Current action and preconditions to check: trajectory_clear

Your task: For each precondition in the list above, predict whether it will hold at this action.

Consider the current scene as observed from the mobile robot's camera, and analyze the predicted future states of all dynamic agents (e.g., people, animals, vehicles, or any moving entities) within the NEXT SECOND.

IMPORTANT: Only answer "very likely" if you are absolutely certain—based on strong, clear evidence—that a dynamic agent will violate the precondition in the predicted future state. Do NOT answer "very likely" for unlikely, ambiguous, or low-probability risks.

Ask yourself for each precondition: Is there a high probability, with clear and convincing evidence, that the predicted future states of any dynamic agent will interfere with the predicted future state of the currently executing action within the NEXT SECOND, causing that precondition to fail?

Assess the risk level based on these predictions. Use "likely" or "very likely" if motions create a clear risk of interference.

Use "neutral" or "improbable" if agents are nearby but their predicted paths are clearly diverging or non-conflicting.

Failure Risk Categories: "very improbable", "improbable", "neutral", "likely", "very likely"

Answer Format: Output ONLY the probability_of_failure value from these categories: "very improbable", "improbable", "neutral", "likely", "very likely"

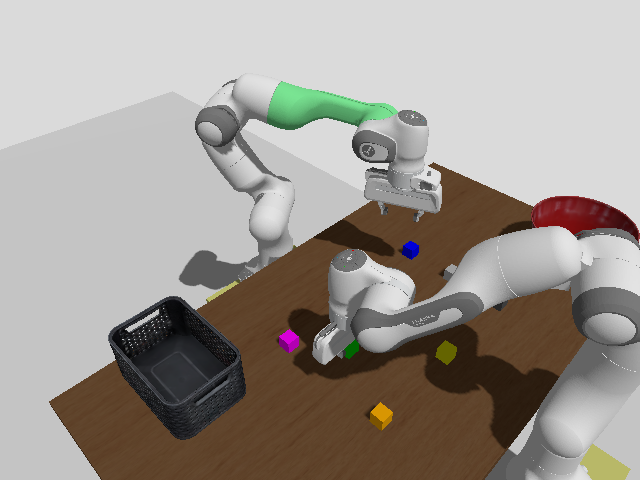

Answer: very improbable